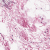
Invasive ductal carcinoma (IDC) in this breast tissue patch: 0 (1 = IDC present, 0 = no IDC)